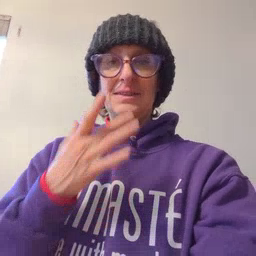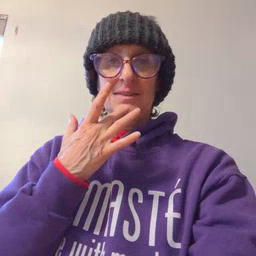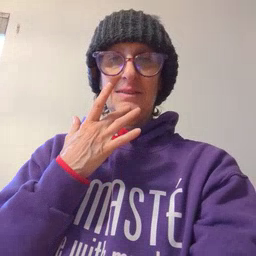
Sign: taste